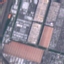
Label: Industrial